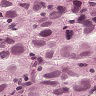
Metastatic tissue present: yes